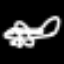
Label: airplane